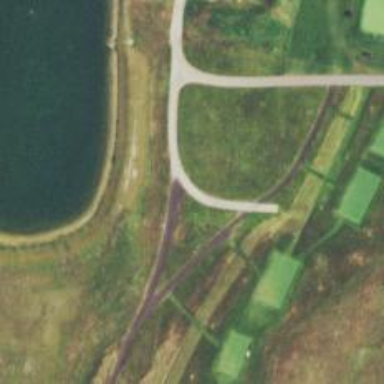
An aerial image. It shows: Path for both roads and golfers.